Question: I've a scenario in Sql where I've following schema.

If I have 3 items in the Item table then one unique combination of all the items will be assigned to a user. For ex:
Items:
1
2
3
Then combinations will be: {1}, {2}, {3}, {1,2}, {1,2,3}, {1,3}, {2,3) all are unique combinations.
Any of these combination will be assigned to a single user.
Now I want to find out given combination belongs to which user, how can I find that? For ex: I'll pass items list {2,3} then it should return the userid who is having that combination from the table UserItemCombinations. {2,3} is passed as comma separated string to a SP. I've taken 3 items as example, this table may contain n number of items. Users number will be dependent on the number of combinations. For ex: For three items there are 7 combinations so 7 users will be there user table.
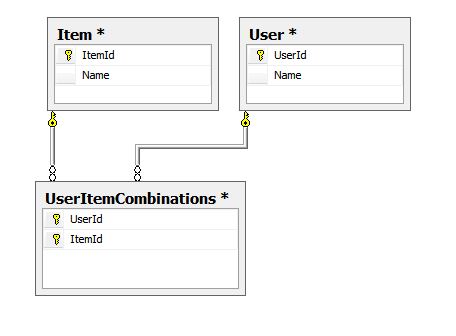
Answer: UserItemCombinations will have one row for each user-item, and one user can have only one combination, so if the query combination is {2,3}
'''
select userid from user where userid not in
(select distinct userid from UserItemCombinations where itemid in
(select itemid from item where itemid not in (2,3));
'''